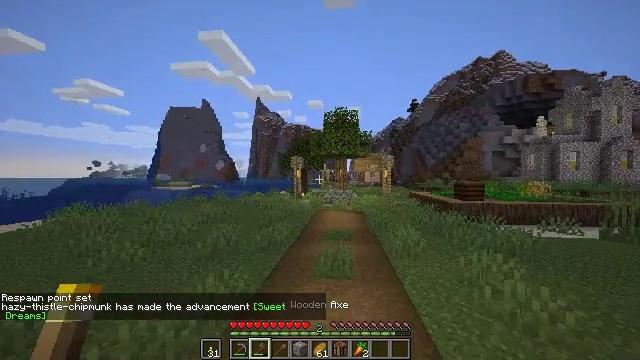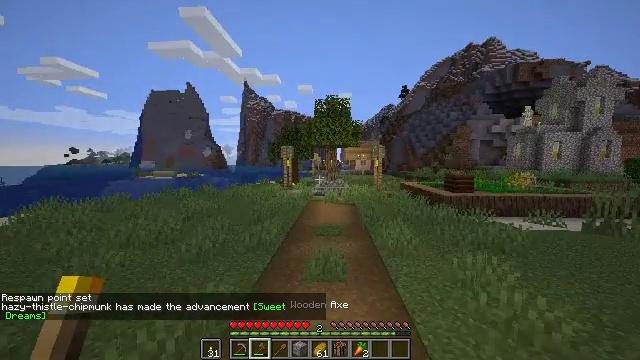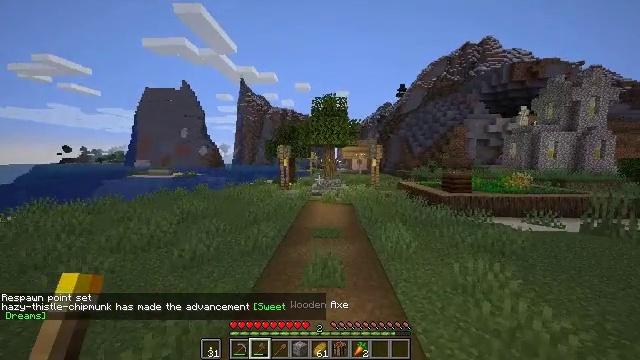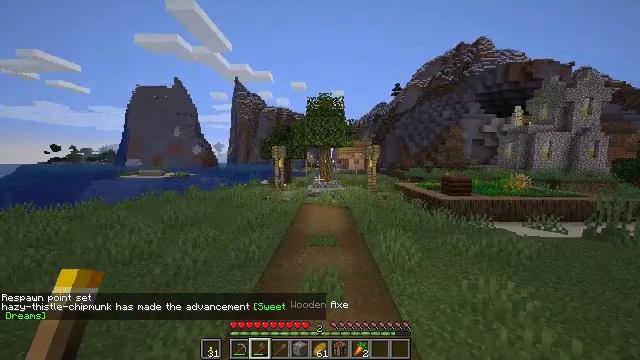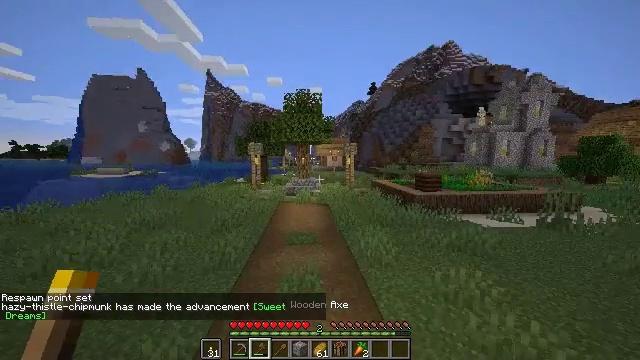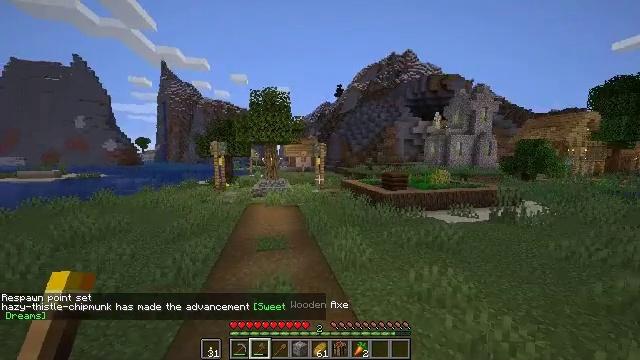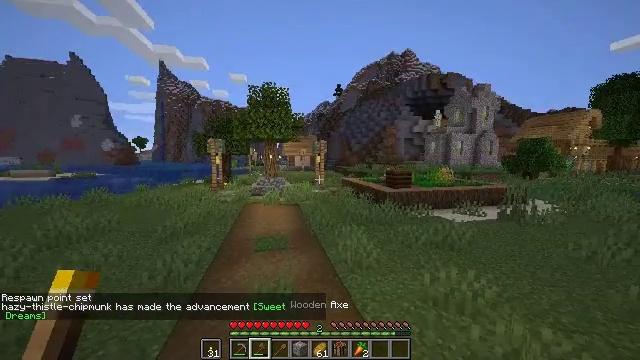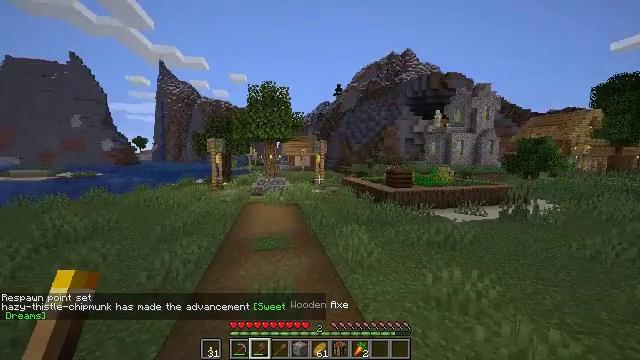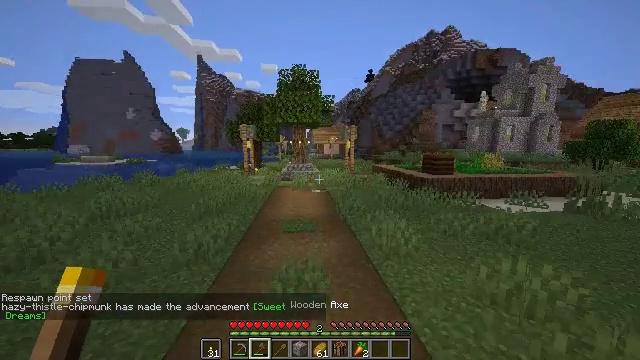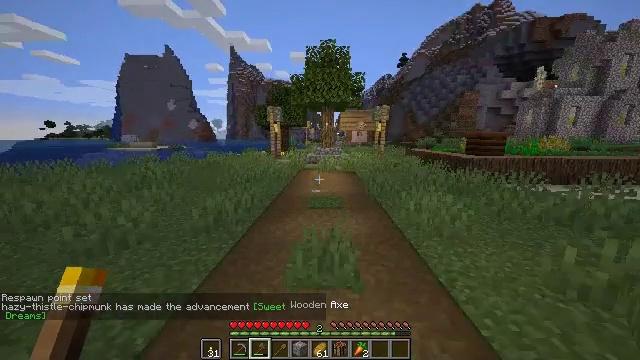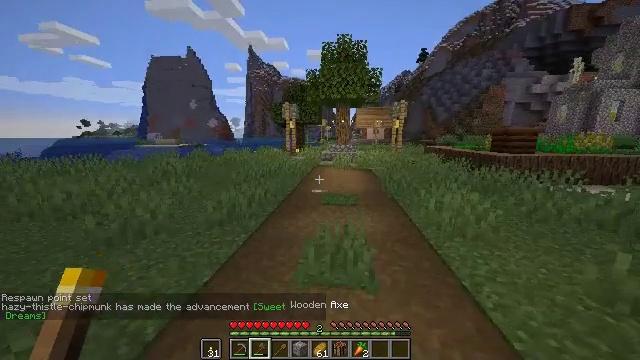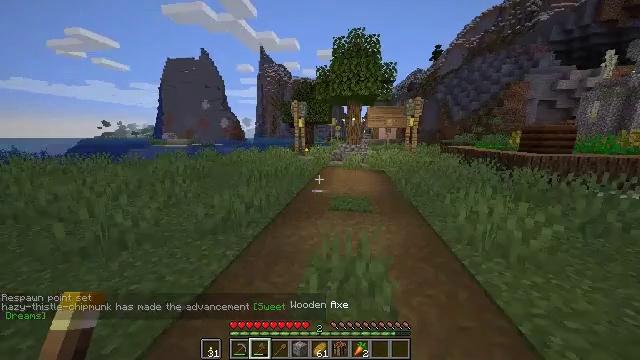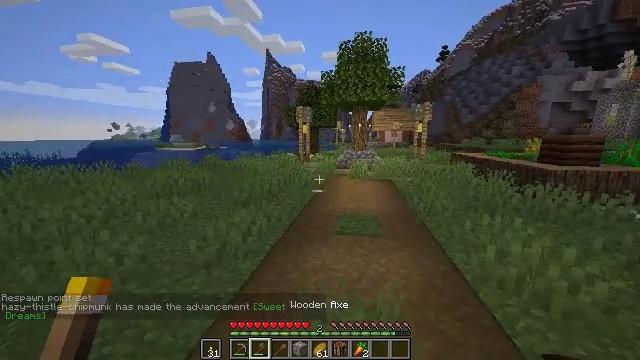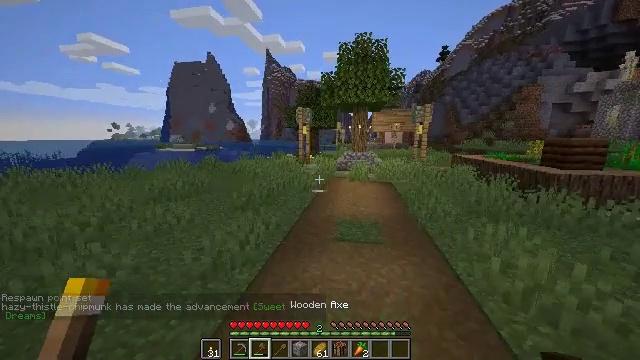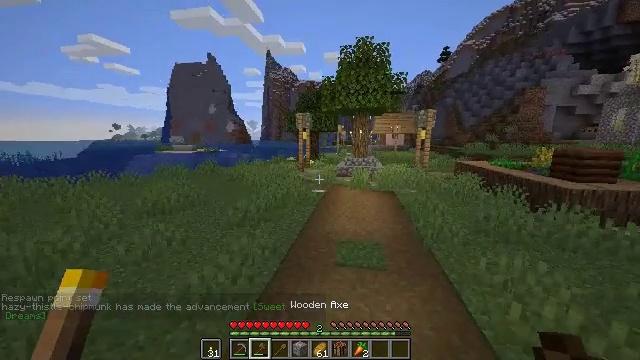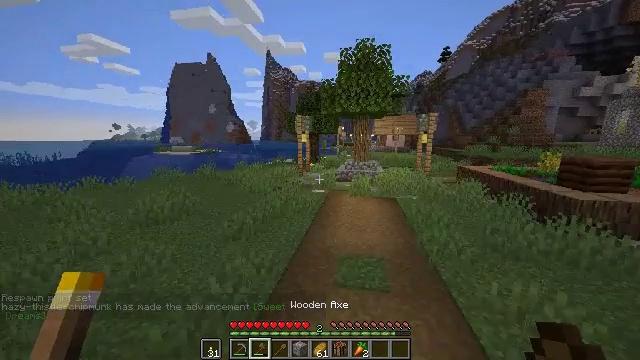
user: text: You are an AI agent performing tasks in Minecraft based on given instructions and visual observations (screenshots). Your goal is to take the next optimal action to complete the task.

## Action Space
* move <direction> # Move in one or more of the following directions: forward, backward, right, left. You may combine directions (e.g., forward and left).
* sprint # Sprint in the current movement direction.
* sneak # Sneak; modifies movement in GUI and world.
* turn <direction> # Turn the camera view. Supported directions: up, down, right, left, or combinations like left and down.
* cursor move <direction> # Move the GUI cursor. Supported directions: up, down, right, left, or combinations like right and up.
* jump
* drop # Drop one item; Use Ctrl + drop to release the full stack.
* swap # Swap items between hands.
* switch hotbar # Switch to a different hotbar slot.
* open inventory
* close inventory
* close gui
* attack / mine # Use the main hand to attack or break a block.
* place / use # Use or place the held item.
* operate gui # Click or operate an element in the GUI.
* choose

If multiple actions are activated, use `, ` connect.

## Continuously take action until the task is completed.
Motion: motion action
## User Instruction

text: Take down the wall torch for reuse.
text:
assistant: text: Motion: move forward, sprint, turn right and down, jump
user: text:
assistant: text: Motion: move forward, sprint, jump
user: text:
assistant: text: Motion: move forward, sprint, turn right, jump
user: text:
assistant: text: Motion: move forward, sprint, turn right
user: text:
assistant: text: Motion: move forward, sprint, turn right
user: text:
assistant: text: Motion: move forward, sprint
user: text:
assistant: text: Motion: move forward, sprint
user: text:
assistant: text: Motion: move forward, sprint, turn left and down
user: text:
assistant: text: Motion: move forward, sprint, turn left and down
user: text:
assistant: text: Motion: move forward, sprint, turn left
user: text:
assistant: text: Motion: move forward, sprint, turn left
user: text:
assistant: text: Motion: move forward, sprint, turn left, jump
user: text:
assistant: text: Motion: move forward, sprint, jump
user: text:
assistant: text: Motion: move forward, sprint, jump
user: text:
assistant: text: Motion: move forward, sprint, jump
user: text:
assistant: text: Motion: move forward, sprint, jump
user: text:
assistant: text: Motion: move forward, sprint, jump
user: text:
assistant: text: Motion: move forward, sprint, jump
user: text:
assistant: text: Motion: move forward, sprint, jump
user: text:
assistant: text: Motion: move forward, sprint, jump
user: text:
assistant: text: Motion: move forward, sprint, jump
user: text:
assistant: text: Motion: move forward, sprint, turn right, jump
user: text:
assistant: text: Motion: move forward, sprint, turn right, jump
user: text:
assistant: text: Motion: move forward, sprint, turn right, jump
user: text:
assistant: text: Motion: move forward, sprint, turn right, jump
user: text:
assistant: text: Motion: move forward, sprint, turn right, jump
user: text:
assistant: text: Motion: move forward, sprint, jump
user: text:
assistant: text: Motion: move forward, sprint, jump
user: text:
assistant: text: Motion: move forward, sprint, jump
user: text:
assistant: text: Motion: move forward, sprint, jump